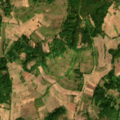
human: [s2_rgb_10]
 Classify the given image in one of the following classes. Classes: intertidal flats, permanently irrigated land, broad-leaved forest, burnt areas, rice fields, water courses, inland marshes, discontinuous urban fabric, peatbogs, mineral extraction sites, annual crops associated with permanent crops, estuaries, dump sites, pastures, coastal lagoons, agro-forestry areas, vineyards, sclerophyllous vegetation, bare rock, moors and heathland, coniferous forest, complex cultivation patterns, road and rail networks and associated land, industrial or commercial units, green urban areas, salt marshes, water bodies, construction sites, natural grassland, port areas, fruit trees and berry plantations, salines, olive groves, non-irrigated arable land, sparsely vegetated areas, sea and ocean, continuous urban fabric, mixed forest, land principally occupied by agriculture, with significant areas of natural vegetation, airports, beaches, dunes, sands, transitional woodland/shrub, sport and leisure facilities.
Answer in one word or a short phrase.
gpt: pastures, land principally occupied by agriculture, with significant areas of natural vegetation, broad-leaved forest